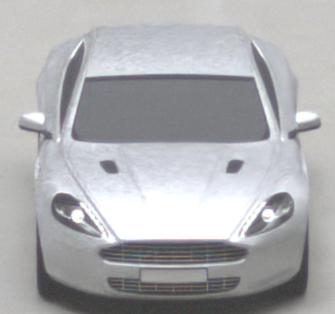
Make: Aston Martin
Model: Rapide
Detailed model: Rapide
Model produced from: 2010/03
Model produced until: 2013/07
Doors: 5
Color: white
Road condition: wet road
Daytime: midday
Contrast: medium contrast